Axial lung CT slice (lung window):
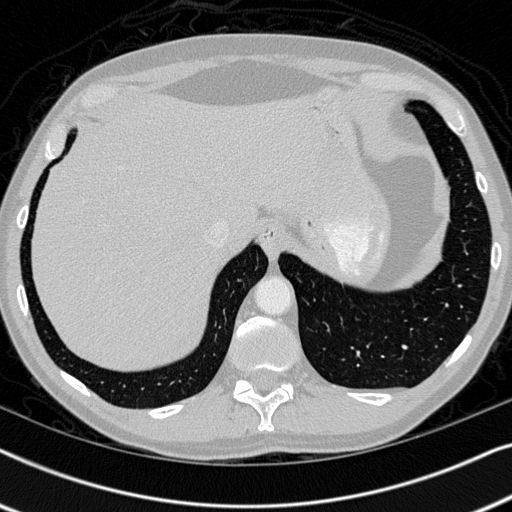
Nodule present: no